Question: Some people that use my program have a like zoomed in form. Has this anything todo with the .NET version they have or what's the problem. They don't have the same screen resolution.

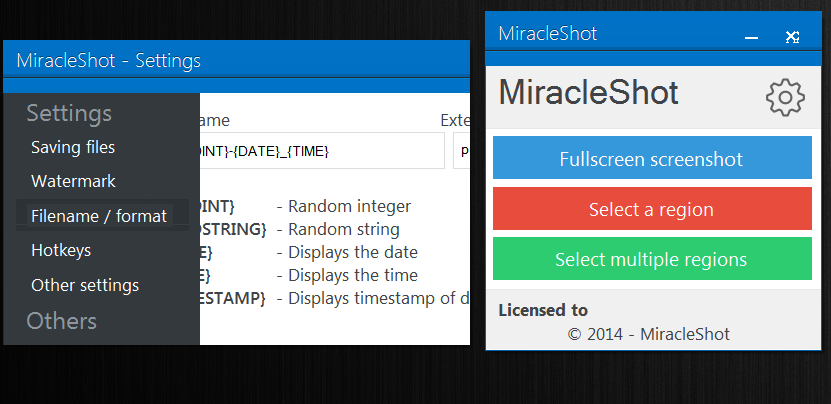
Answer: This definitely seems like a result of <URL>.
The right thing to do is to make your app "fluid" and properly format itself for bigger content.
The easy way out is to disable DPI awareness. Your app will still be bigger, but it will be scaled as a whole instead of having every independent component scale by itself.
You can do so by adding the following in your app.manifest file:
'''
<assembly xmlns="urn:schemas-microsoft-com:asm.v1" manifestVersion="1.0" xmlns:asmv3="urn:schemas-microsoft-com:asm.v3" >
...
<asmv3:application>
<asmv3:windowsSettings xmlns="http://schemas.microsoft.com/SMI/2005/WindowsSettings">
<dpiAware>false</dpiAware>
</asmv3:windowsSettings>
</asmv3:application>
...
</assembly>
'''